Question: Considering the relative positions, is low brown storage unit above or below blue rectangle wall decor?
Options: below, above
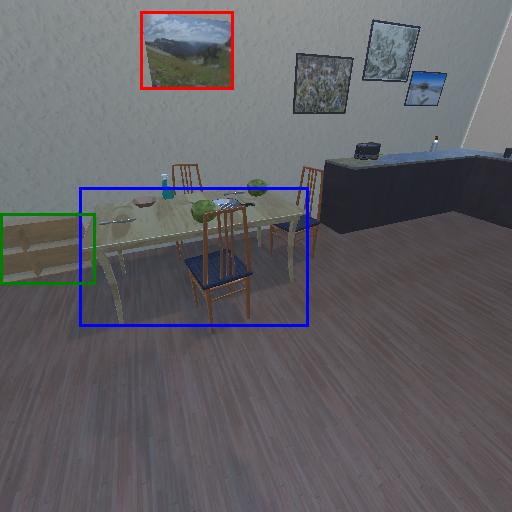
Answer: below